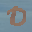
Label: 0